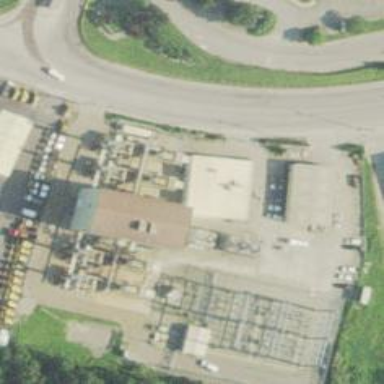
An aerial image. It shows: Gas turbine power generator.